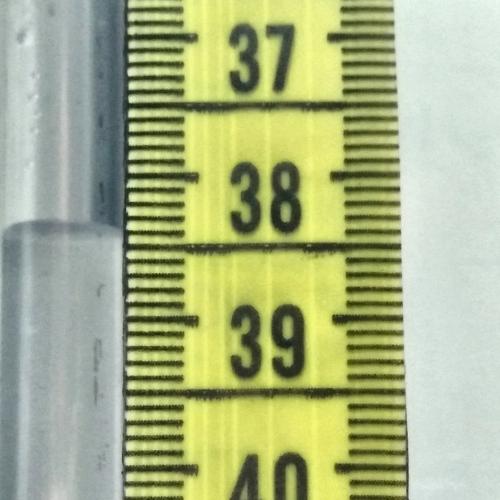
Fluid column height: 38.4 cm